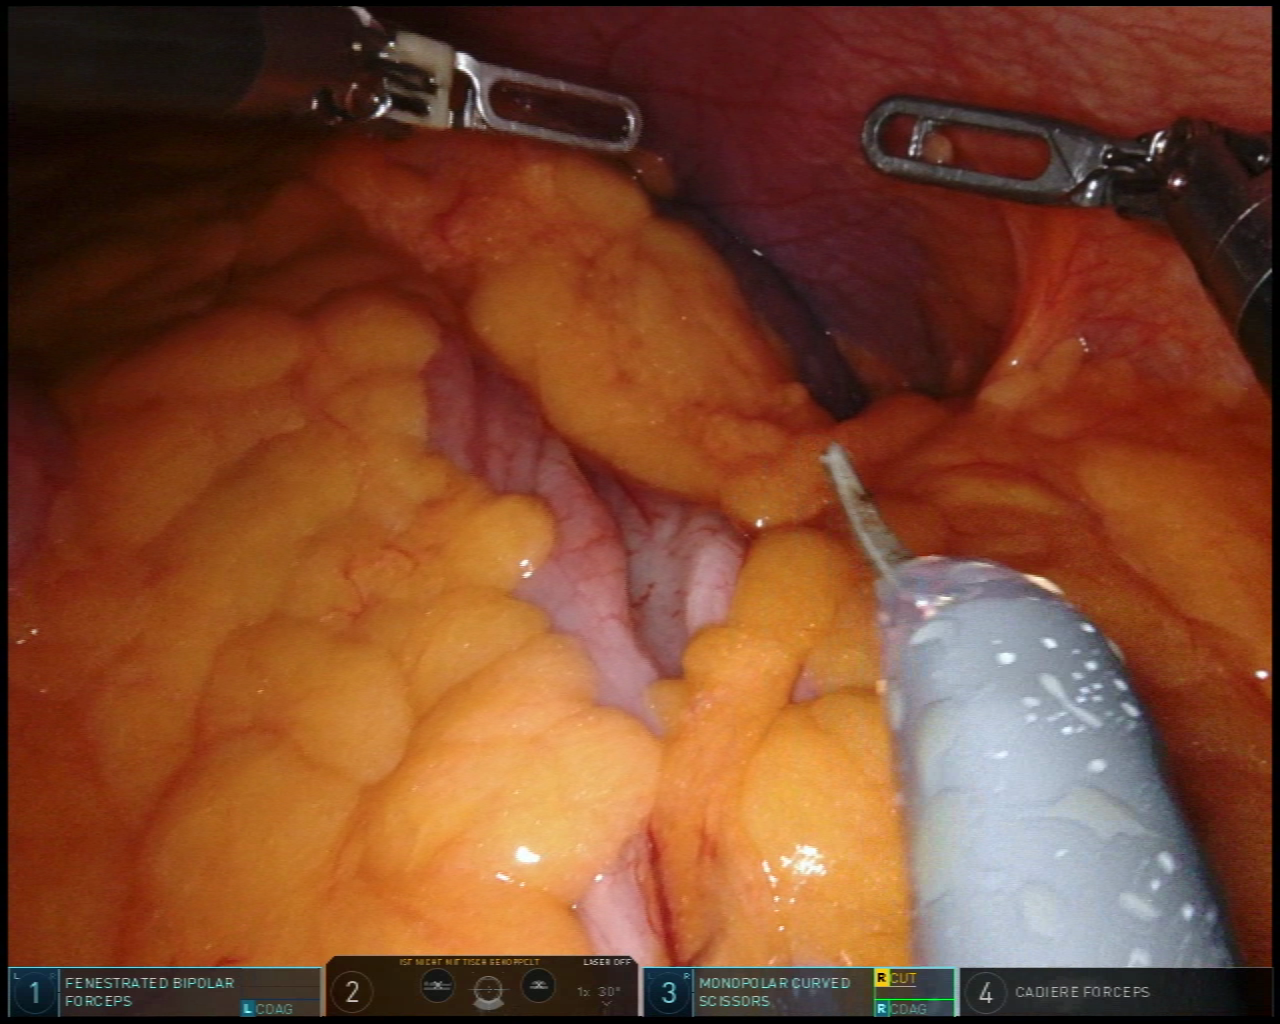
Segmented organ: spleen
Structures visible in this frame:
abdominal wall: yes
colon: yes
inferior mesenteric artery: no
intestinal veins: no
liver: no
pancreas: no
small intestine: no
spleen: yes
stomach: no
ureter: no
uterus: no
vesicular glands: no